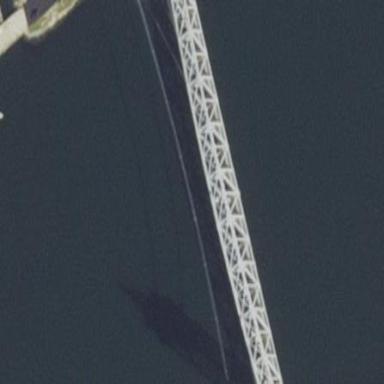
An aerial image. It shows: Man-made bridge.